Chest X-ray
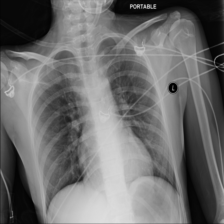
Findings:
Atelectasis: negative
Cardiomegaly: negative
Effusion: negative
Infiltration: negative
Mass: negative
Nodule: negative
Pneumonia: negative
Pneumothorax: negative
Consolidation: negative
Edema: negative
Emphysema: negative
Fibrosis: negative
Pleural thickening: negative
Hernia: negative